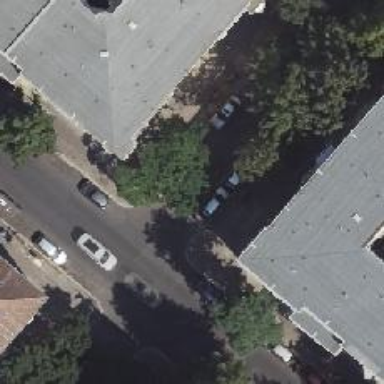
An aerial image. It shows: There is parking obstacle present in the area.